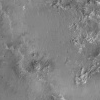
Atmospheric dust classification: not_dusty